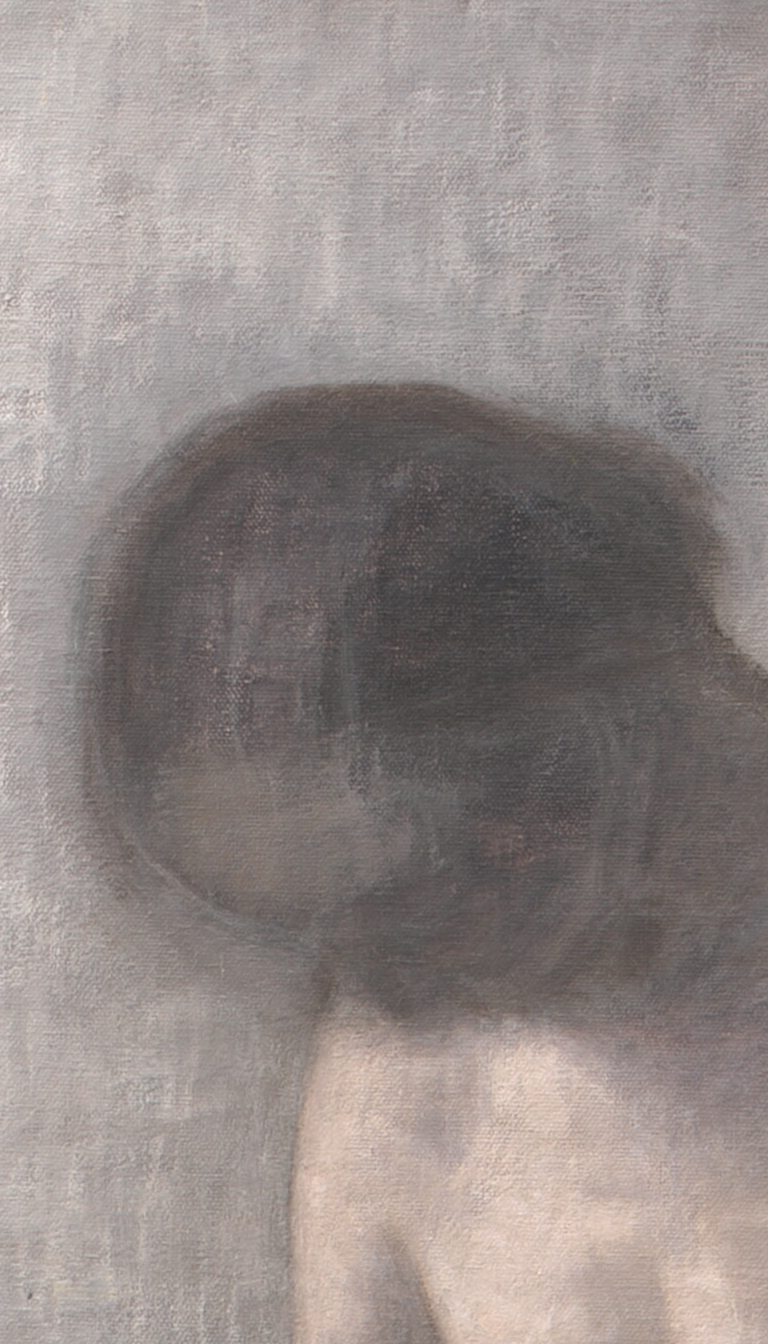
portrait painting, close up, soft diffused light, nude woman, dark hair loose, head bowed, muted grey wall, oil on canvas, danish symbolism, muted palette